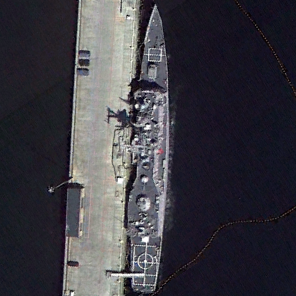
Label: Ticonderoga-class_cruiser